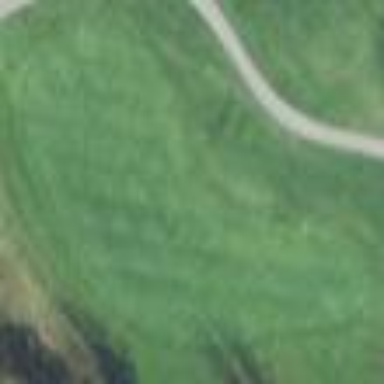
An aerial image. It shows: Golf fairway surrounded by grass.